Aerial crown-view tile of a tropical tree (Barro Colorado Island, Panama), acquired 20241216:
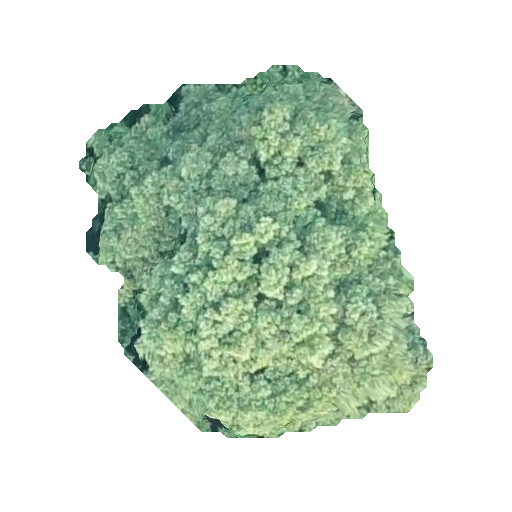
Species: Handroanthus guayacan
GBIF accepted scientific name: Handroanthus guayacan
Crown area: 136.671 m²